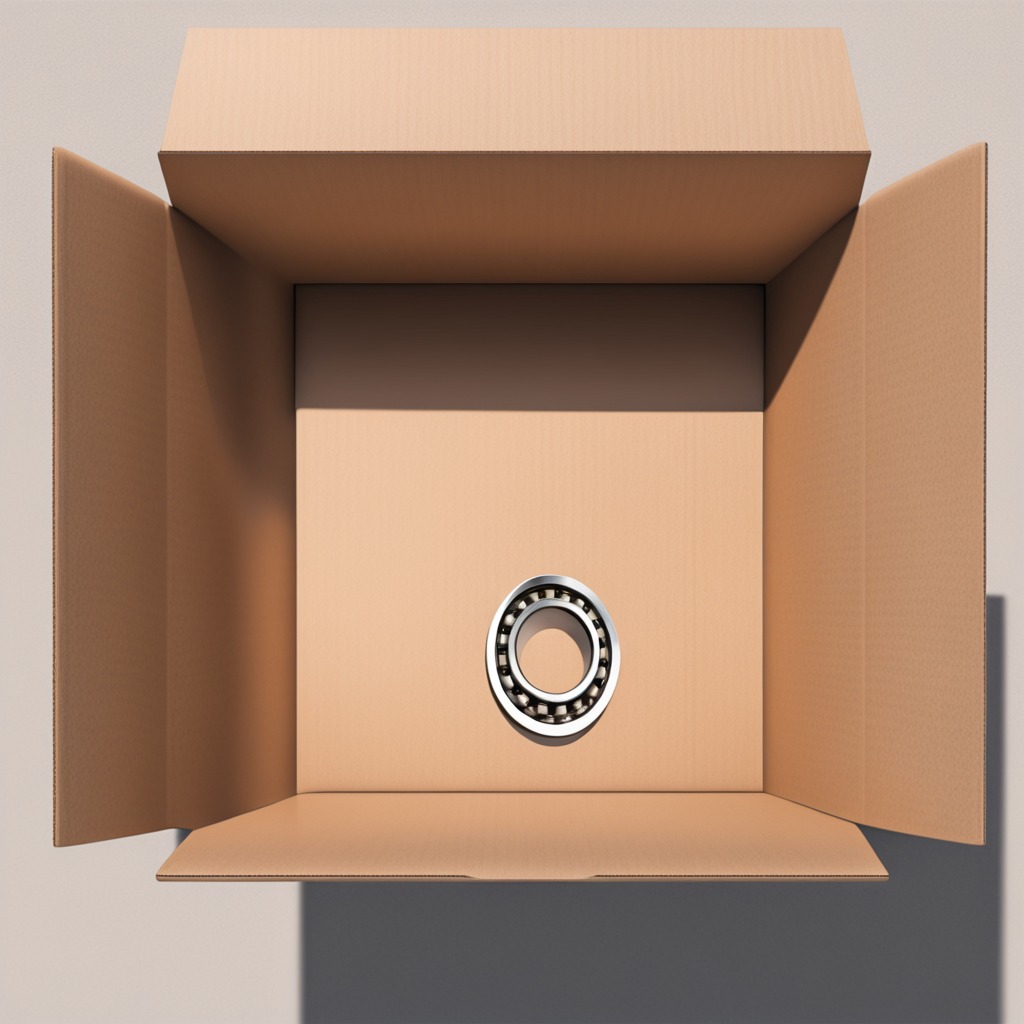
A metal ball bearing is lying on a clean dry cardboard box surface in an outdoor workshop during daytime bright natural light soft shadows slightly creased but